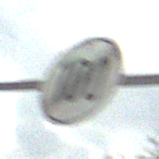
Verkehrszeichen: EndeGeschwindigkeit100
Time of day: MorningAfternoon
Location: Outdoor (Suburban)
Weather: PartlyCloudy
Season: NotSpecified
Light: Natural